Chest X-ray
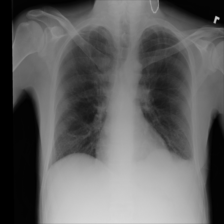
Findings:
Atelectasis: negative
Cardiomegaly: negative
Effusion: positive
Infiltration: negative
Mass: negative
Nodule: negative
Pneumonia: negative
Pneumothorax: negative
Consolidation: negative
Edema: negative
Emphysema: negative
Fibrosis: negative
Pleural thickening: negative
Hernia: negative